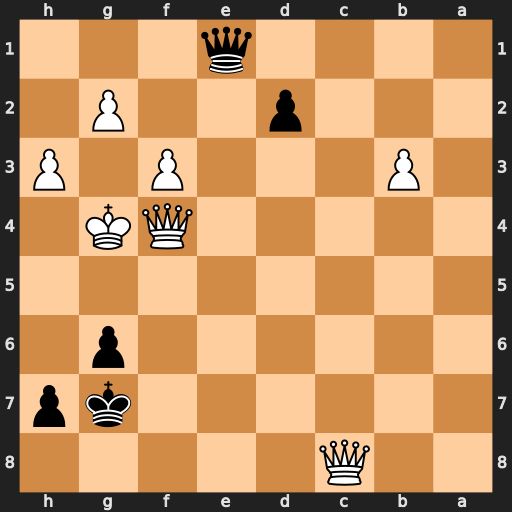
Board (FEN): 2Q5/6kp/6p1/8/5QK1/1P3P1P/3p2P1/4q3
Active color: b
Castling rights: -
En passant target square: -
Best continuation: h5+ Kg5 Qe7+ Qf6+ Qxf6#